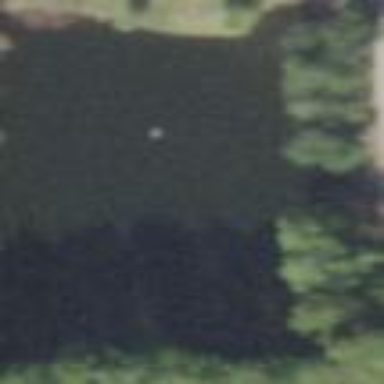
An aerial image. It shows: Pond with natural water.